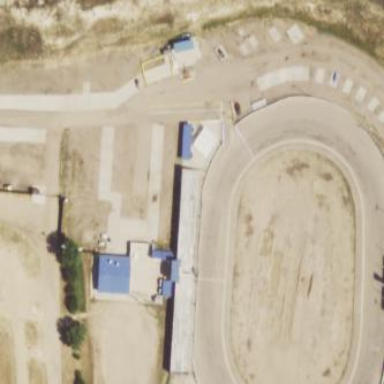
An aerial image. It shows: Motor sport raceway.